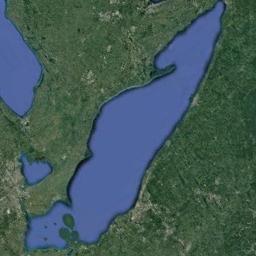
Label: lake